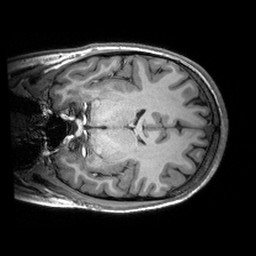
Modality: T1w
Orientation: coronal
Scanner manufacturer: siemens
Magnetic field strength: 3 T
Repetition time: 2.53 s
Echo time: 0.00288 s